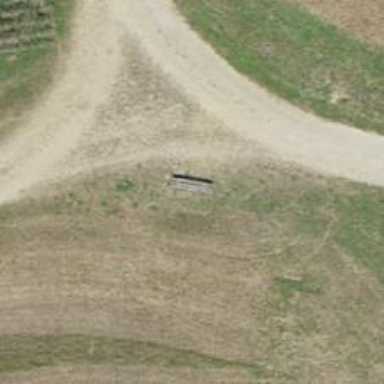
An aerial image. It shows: Bench.